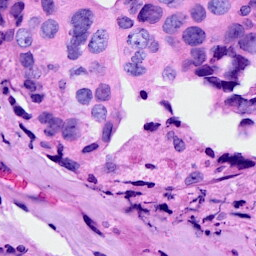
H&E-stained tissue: Breast